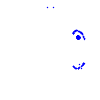
Particle: pion